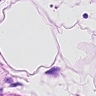
Metastatic tissue present: no